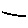
Label: line